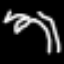
Label: palm tree